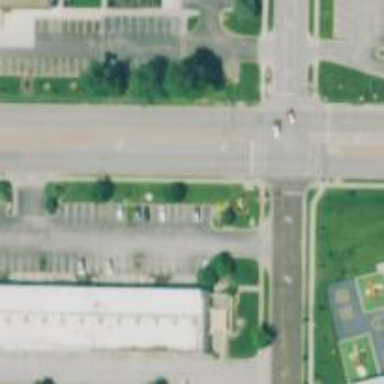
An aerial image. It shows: Solid stop line on the road marking.